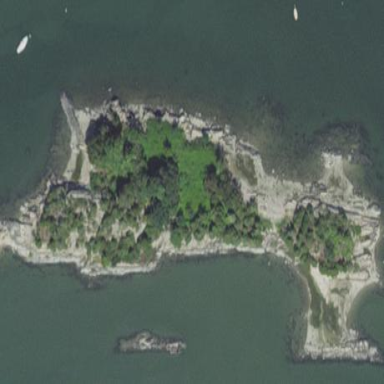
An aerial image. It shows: Islet located along the natural coastline.